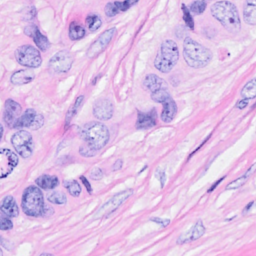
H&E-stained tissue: Breast